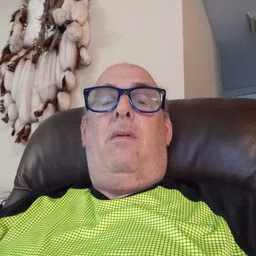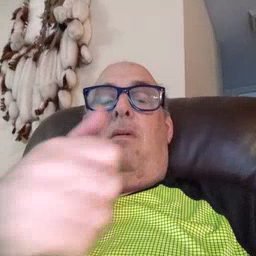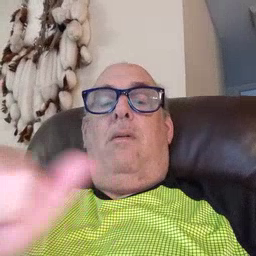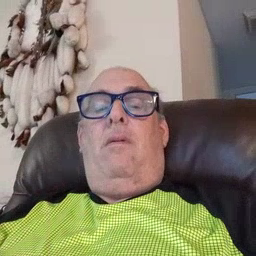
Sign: any